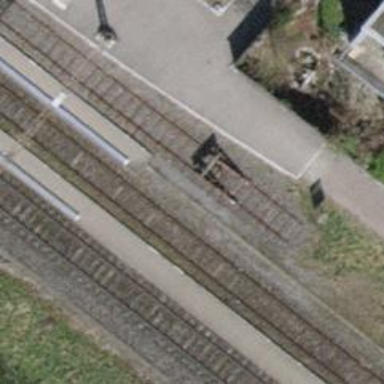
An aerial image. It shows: Railway buffer stop.